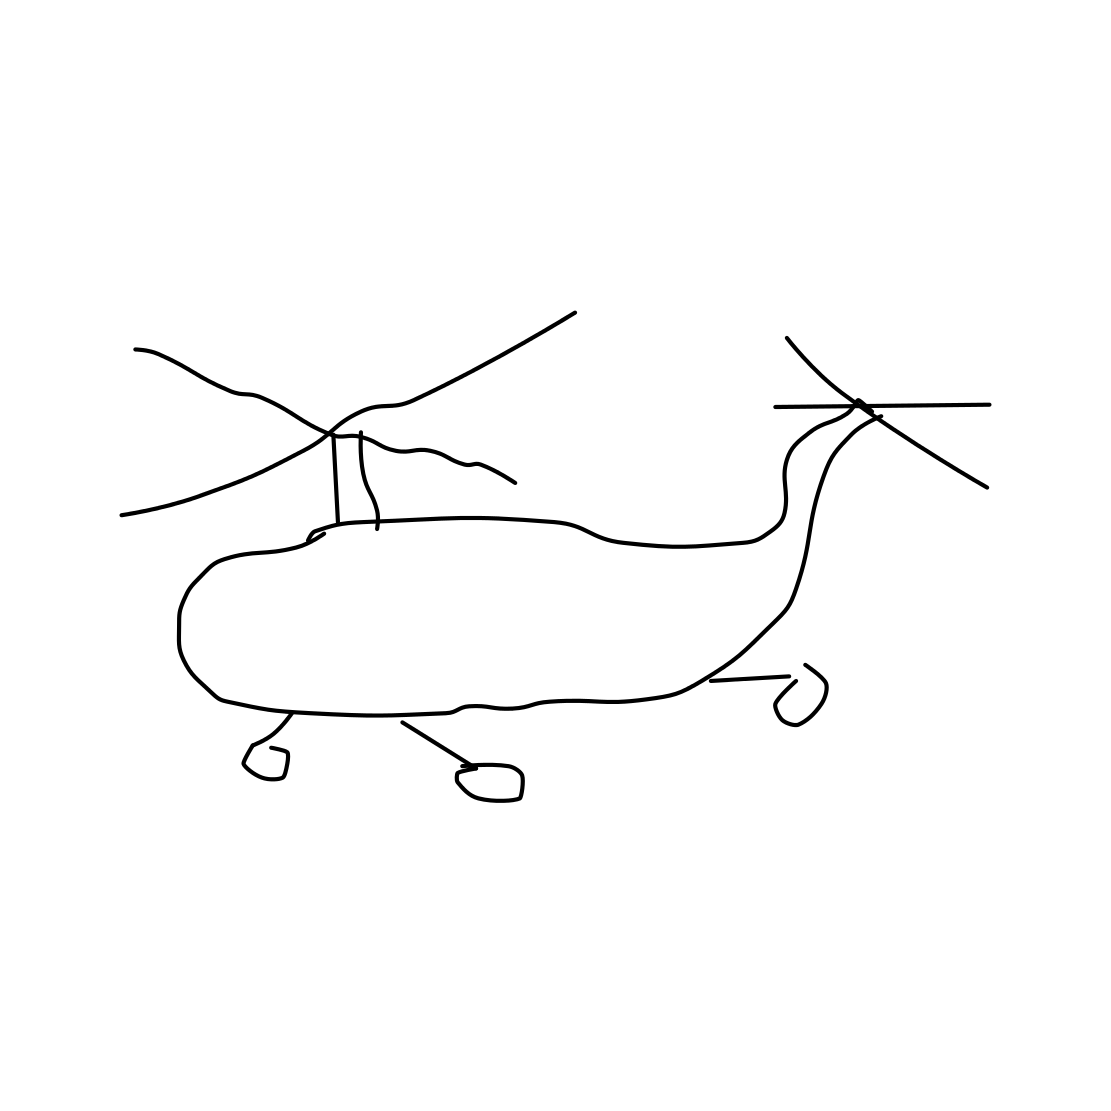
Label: helicopter